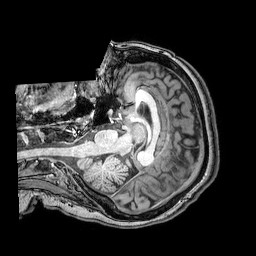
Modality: T1w
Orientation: axial
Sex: female
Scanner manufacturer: philips
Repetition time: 0.008229 s
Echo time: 0.00377 s